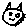
Label: cat